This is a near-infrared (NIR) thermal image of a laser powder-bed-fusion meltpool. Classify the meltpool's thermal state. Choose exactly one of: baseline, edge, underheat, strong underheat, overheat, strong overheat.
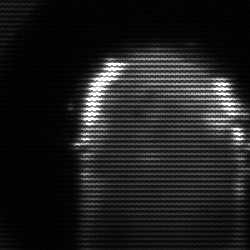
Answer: baseline